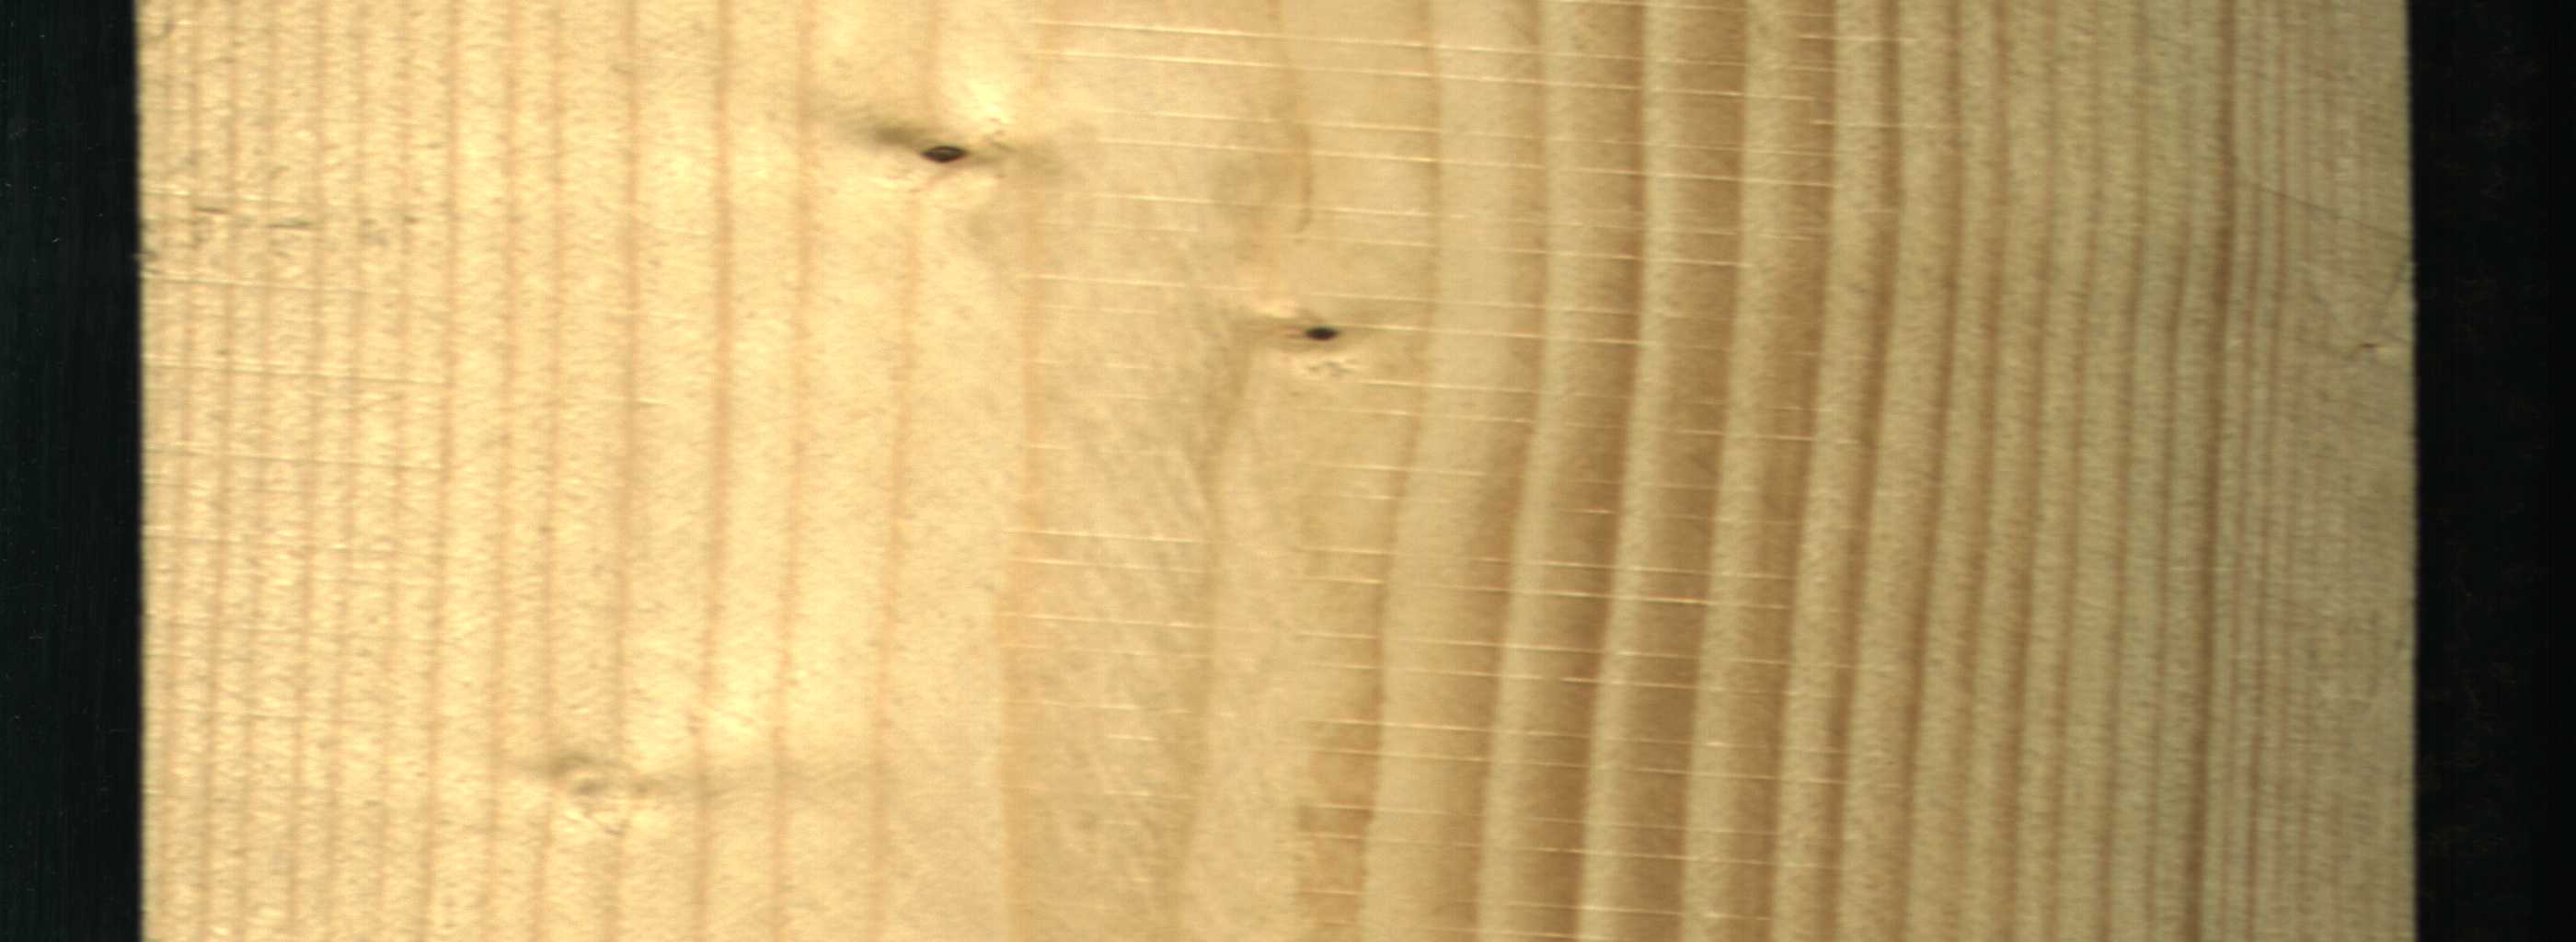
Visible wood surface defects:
Dead_Knot
Dead_Knot